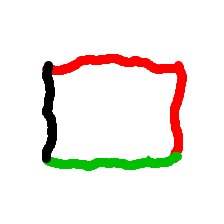
Shape: rectangle